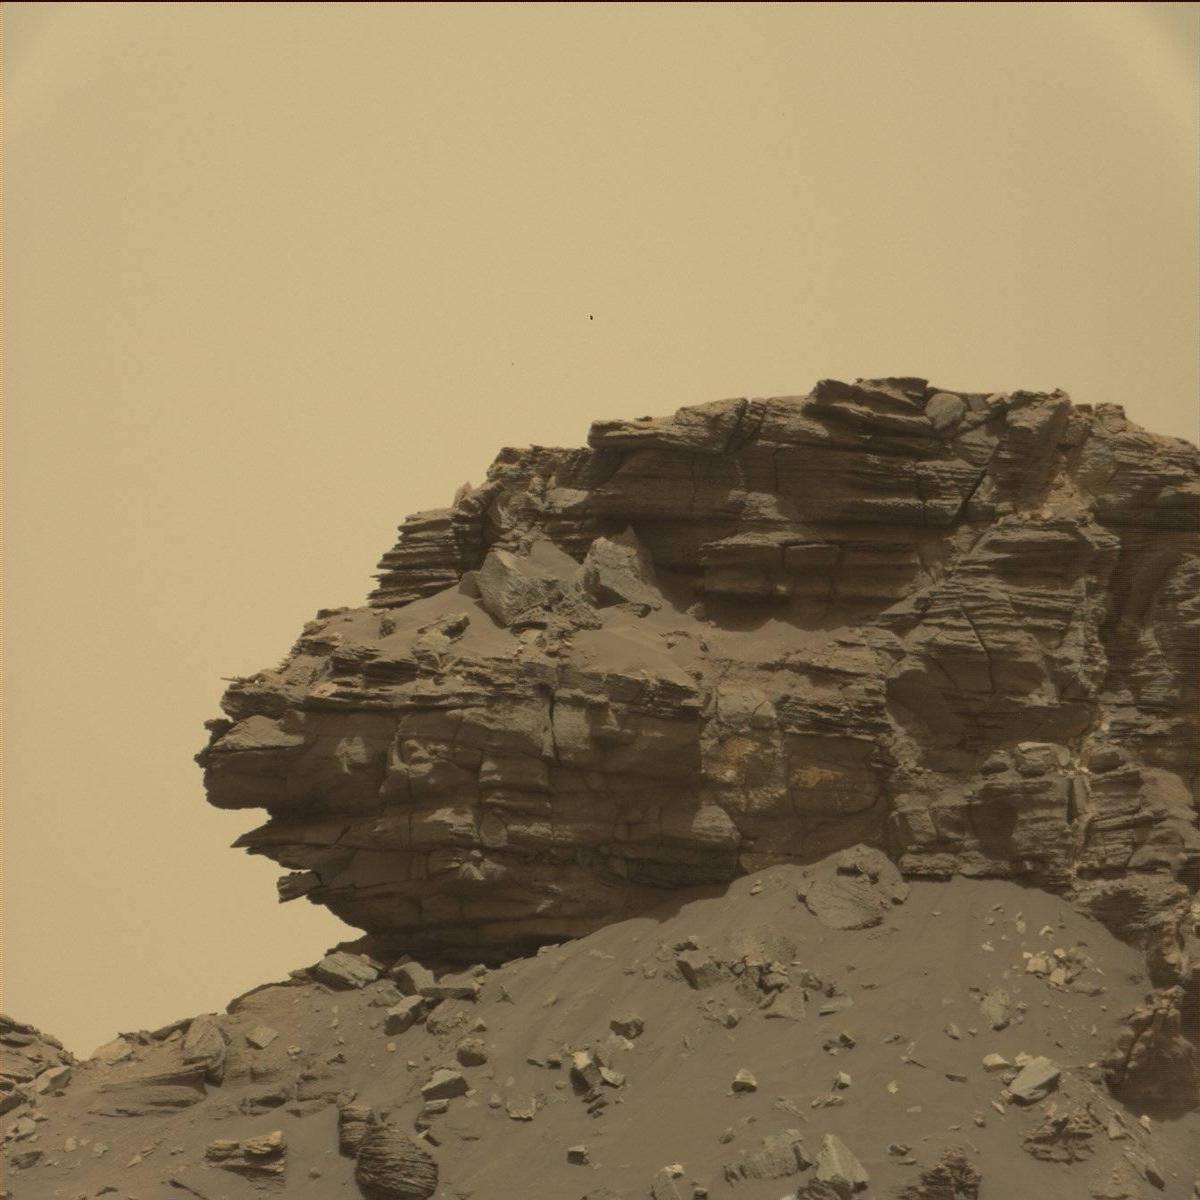
Terrain classes present: Bedrock, Sand / Soil, Sky